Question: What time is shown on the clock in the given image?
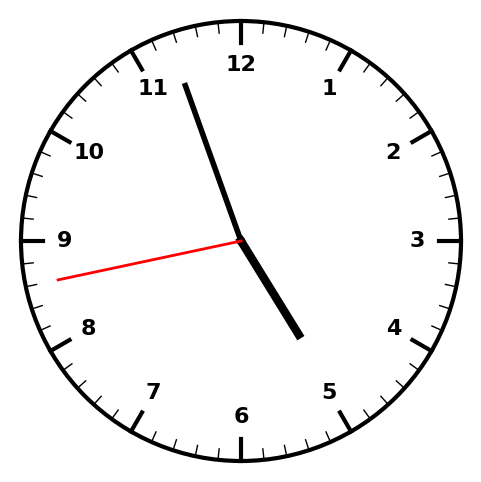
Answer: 04:56:43